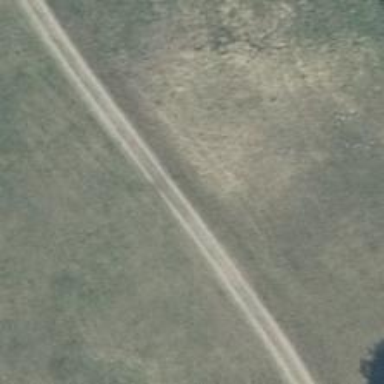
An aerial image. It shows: Gravel track with grade3 tracktype.